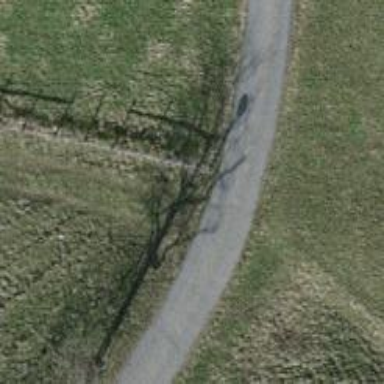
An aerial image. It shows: Unclassified road with grade 1 track type.